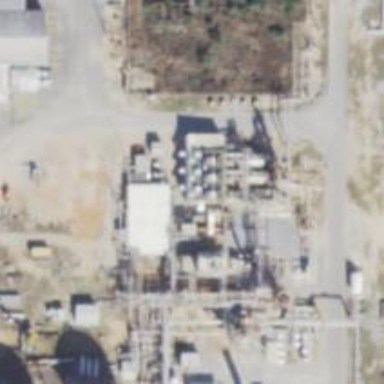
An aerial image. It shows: Gas turbine generator is in use.